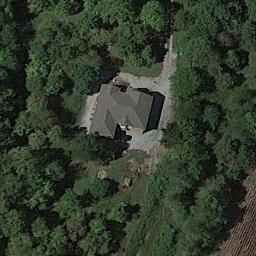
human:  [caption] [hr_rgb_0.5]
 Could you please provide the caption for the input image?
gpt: The sparse residential  is surrounded by trees .

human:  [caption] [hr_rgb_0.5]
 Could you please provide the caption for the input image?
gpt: In a sparse residential area there is a grey house and many green trees .

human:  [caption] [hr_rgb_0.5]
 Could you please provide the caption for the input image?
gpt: A path leads to this house with black roof .

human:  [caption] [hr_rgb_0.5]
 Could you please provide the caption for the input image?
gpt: Some gray trail through the woods disappeared .

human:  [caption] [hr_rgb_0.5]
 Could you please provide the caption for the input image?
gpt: A sparse residential area with many green trees and a black building .